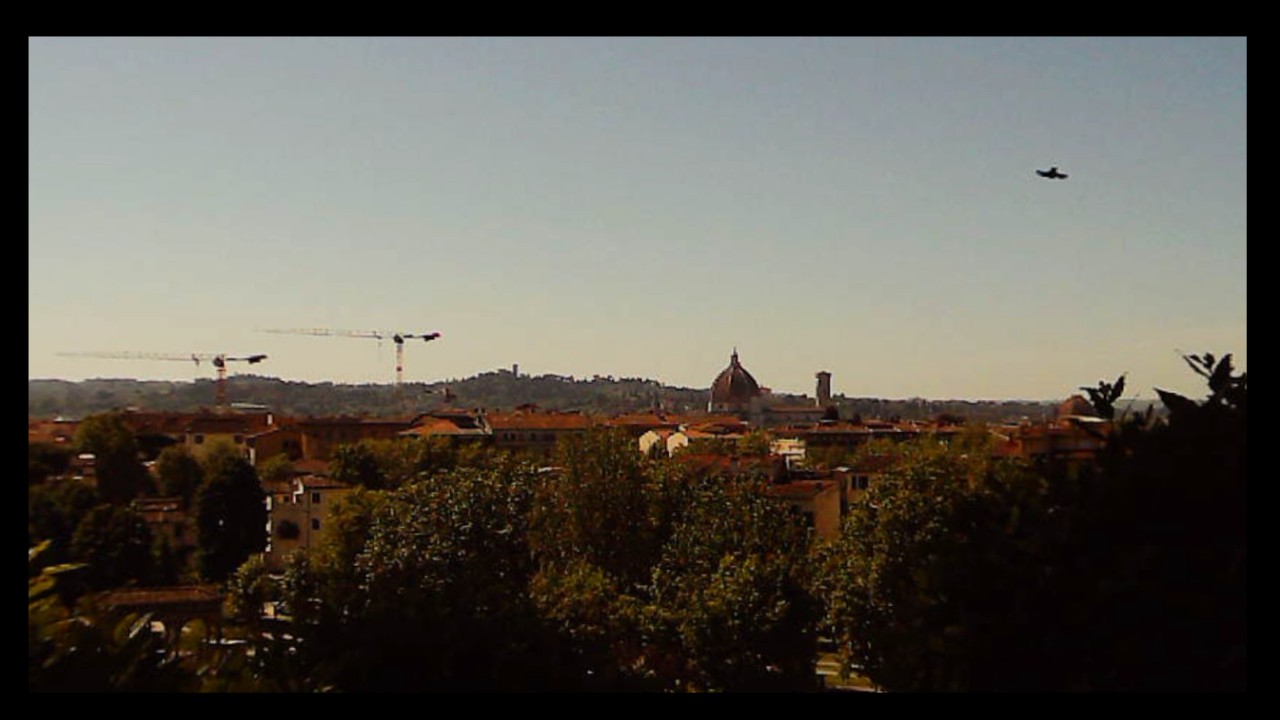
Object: Betafpv air75